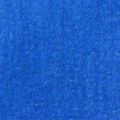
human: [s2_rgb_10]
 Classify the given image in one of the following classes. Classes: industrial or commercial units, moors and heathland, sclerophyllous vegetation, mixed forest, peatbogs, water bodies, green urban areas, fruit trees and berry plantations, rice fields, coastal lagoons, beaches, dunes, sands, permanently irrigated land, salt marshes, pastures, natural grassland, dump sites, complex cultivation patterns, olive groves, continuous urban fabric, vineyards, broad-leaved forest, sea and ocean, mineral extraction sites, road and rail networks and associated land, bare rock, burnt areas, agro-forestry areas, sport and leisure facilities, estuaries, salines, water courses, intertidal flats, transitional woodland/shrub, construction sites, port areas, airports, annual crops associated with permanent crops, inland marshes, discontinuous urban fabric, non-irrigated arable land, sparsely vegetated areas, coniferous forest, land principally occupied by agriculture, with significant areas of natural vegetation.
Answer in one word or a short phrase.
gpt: sea and ocean